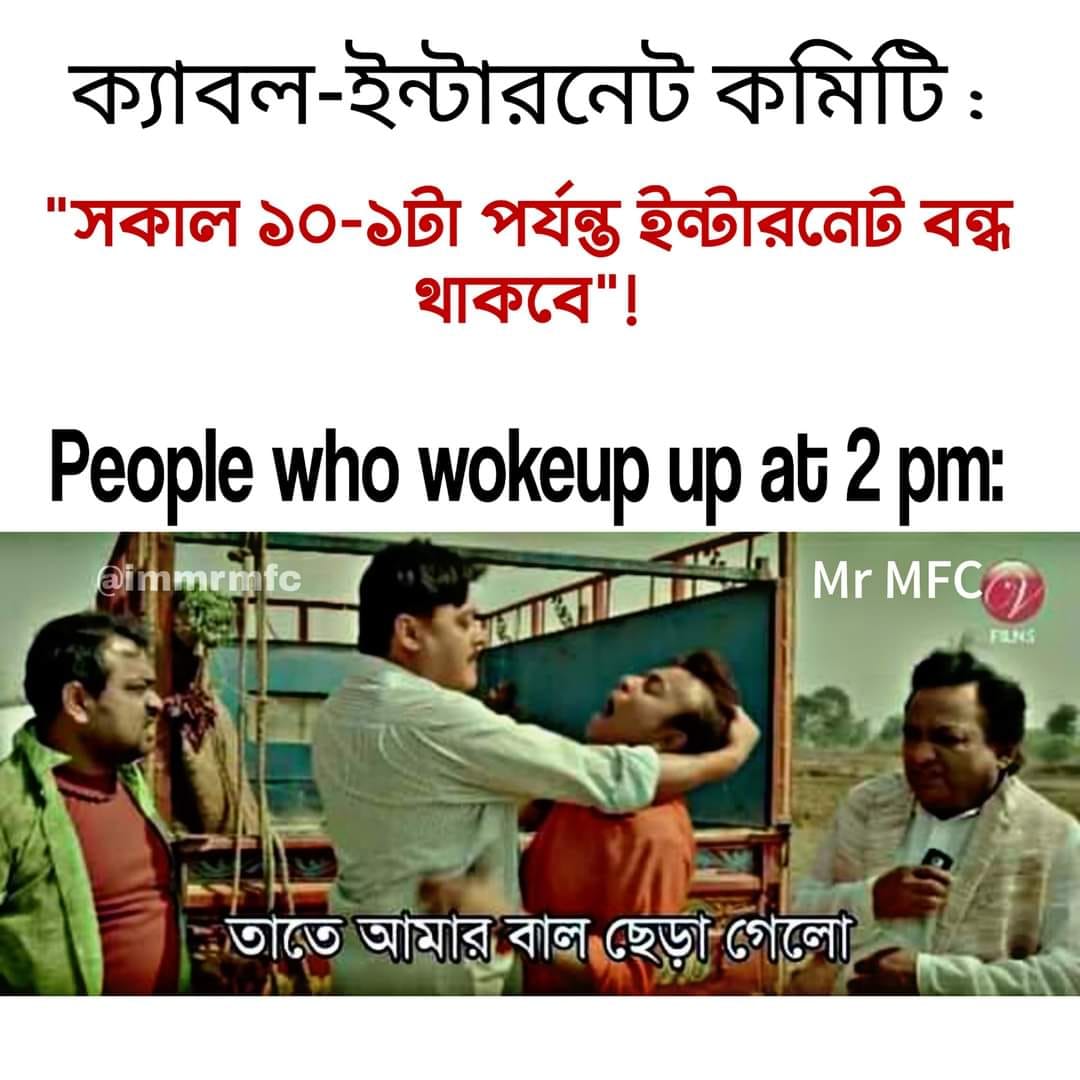
Caption: ক্যাবল ইন্টারনেট কমিটিঃ   "সকাল ১০-১টা পর্যন্ত ইন্টারনেট বন্ধ থাকবে" !  People who wokeup up at 2 pm:      তাতে আমার বাল ছেড়া গেলো
Label: non-hate